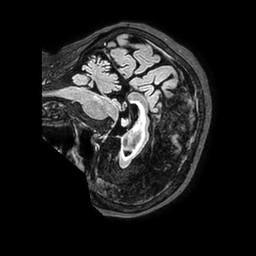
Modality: FLAIR
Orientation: sagittal
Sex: female
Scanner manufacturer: philips
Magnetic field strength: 3 T
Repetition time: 4.8 s
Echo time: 0.34 s